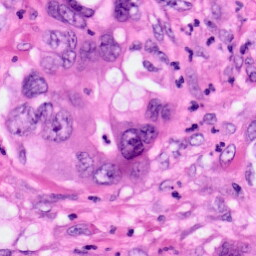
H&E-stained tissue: Pancreatic